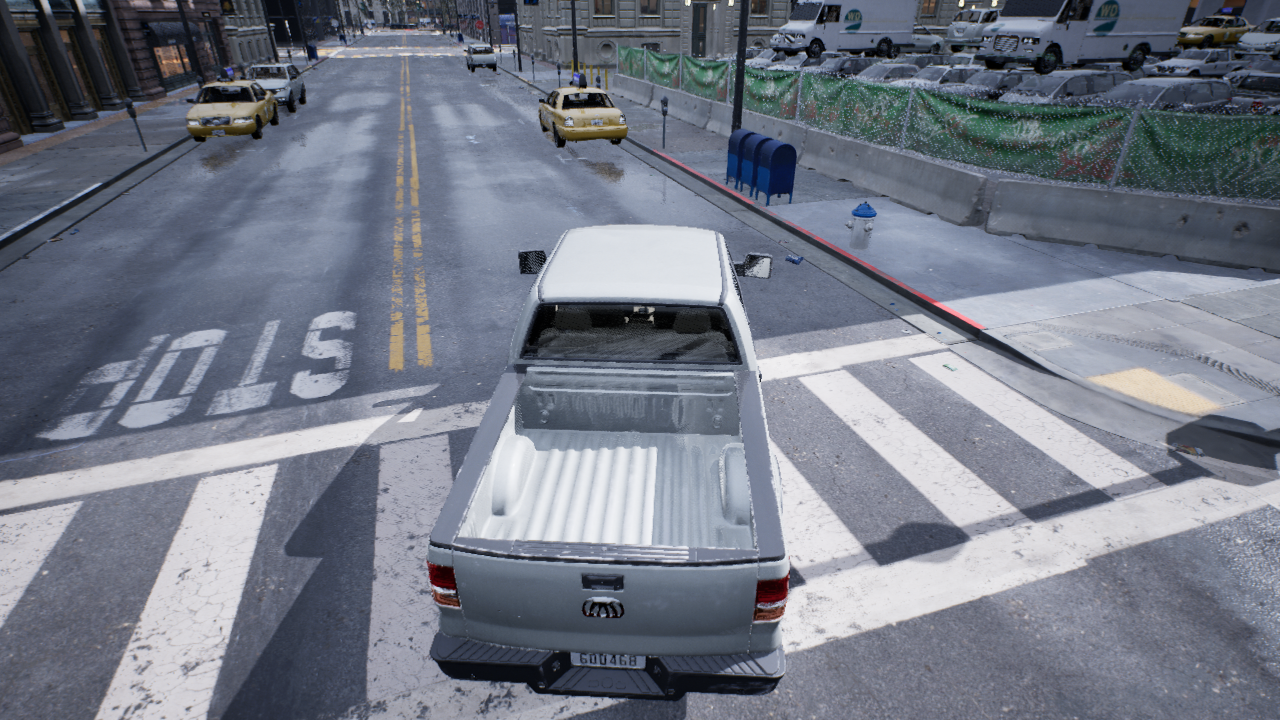
Venue: intersection
Lighting: overcast
Vehicle rig: pickup